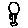
Label: flower